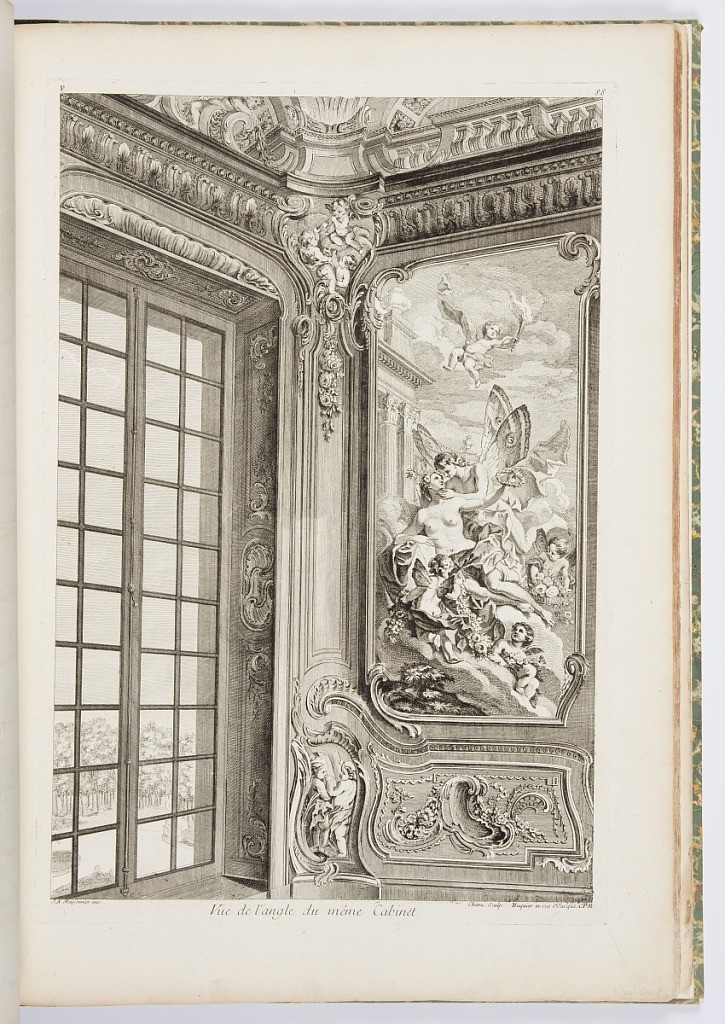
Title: Vue de l'angle du même Cabinet; Vue de l'angle du même cabinet, montrant à gauche une grande fenêtre et à droite le tableau de Zéphyr et Flore, 2nd Plate, plate 88 in L'Oeuvre de Juste Aurèle Meissonnier, Paris, 1748
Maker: Juste-Aurèle Meissonnier, French, b. Italy, 1695–1750
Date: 1742–48
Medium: Engraving on white laid paper
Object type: Print
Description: Large-scale drawing of a corner angle of Count Bielinski's Cabinet (1941-6-212-45), showing a window at left and a full-view painting of Zephyr and Flore at right. The painted shows a winged Zephyr holding the chin of Flore, surrounded with putti and garlands of flowers.